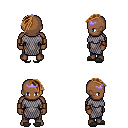
a pixel art fantasy rpg character, male body template, human, dark skin, chain mail, magenta pants, brown long mohawk hairstyle, purple tiara, leather bracers, gray slippers, four views (front, back, left, right), 2x2 character sprite sheet, small pixel art, hard edges, no anti-aliasing